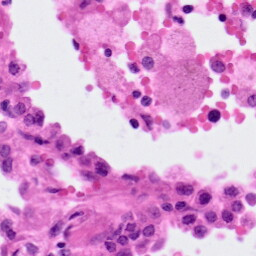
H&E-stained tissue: Lung